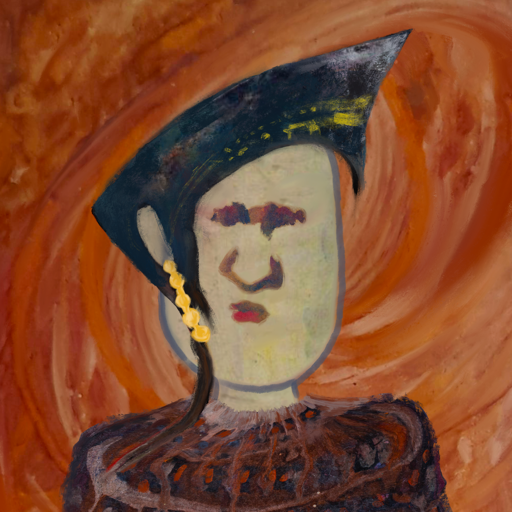
Background: Pious_Lady, Head And Neck Front: Hill_Girl, Face Front: In_The_Sun, Bust: Hypocrite, Hair Front: Blank, Head Accessory: Irani, Second Necklace: Blank, Necklace: Blank, Baby: Blank